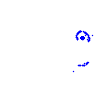
Particle: kaon